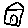
Label: house